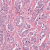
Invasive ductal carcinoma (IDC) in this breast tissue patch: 1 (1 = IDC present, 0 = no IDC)